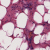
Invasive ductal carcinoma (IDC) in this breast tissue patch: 0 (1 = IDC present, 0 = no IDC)